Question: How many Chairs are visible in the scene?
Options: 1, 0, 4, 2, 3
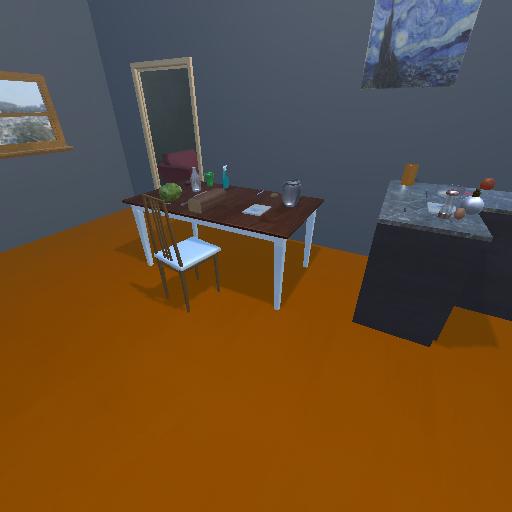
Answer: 1